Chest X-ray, AP view. Patient: 36 years old, sex M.
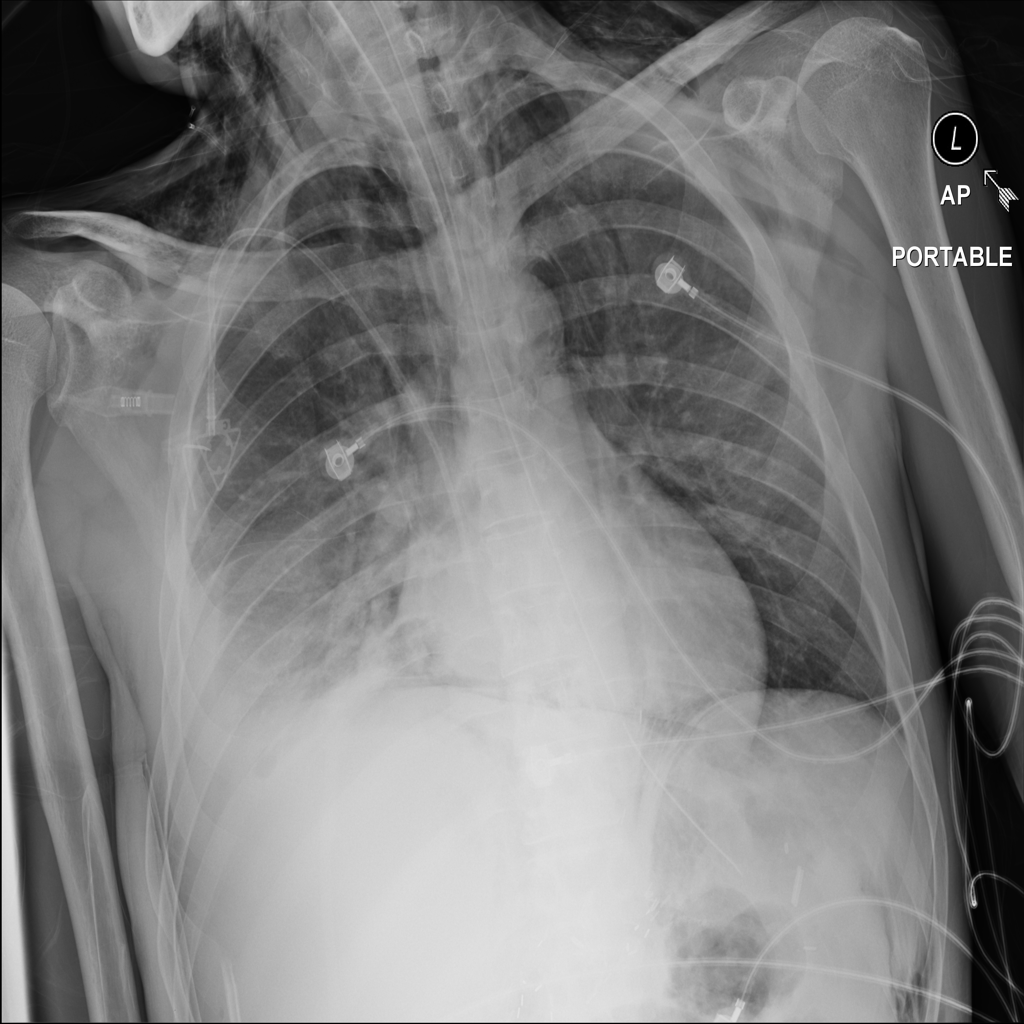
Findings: Atelectasis, Effusion, Emphysema, Infiltration